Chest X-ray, PA view. Patient: 61 years old, sex F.
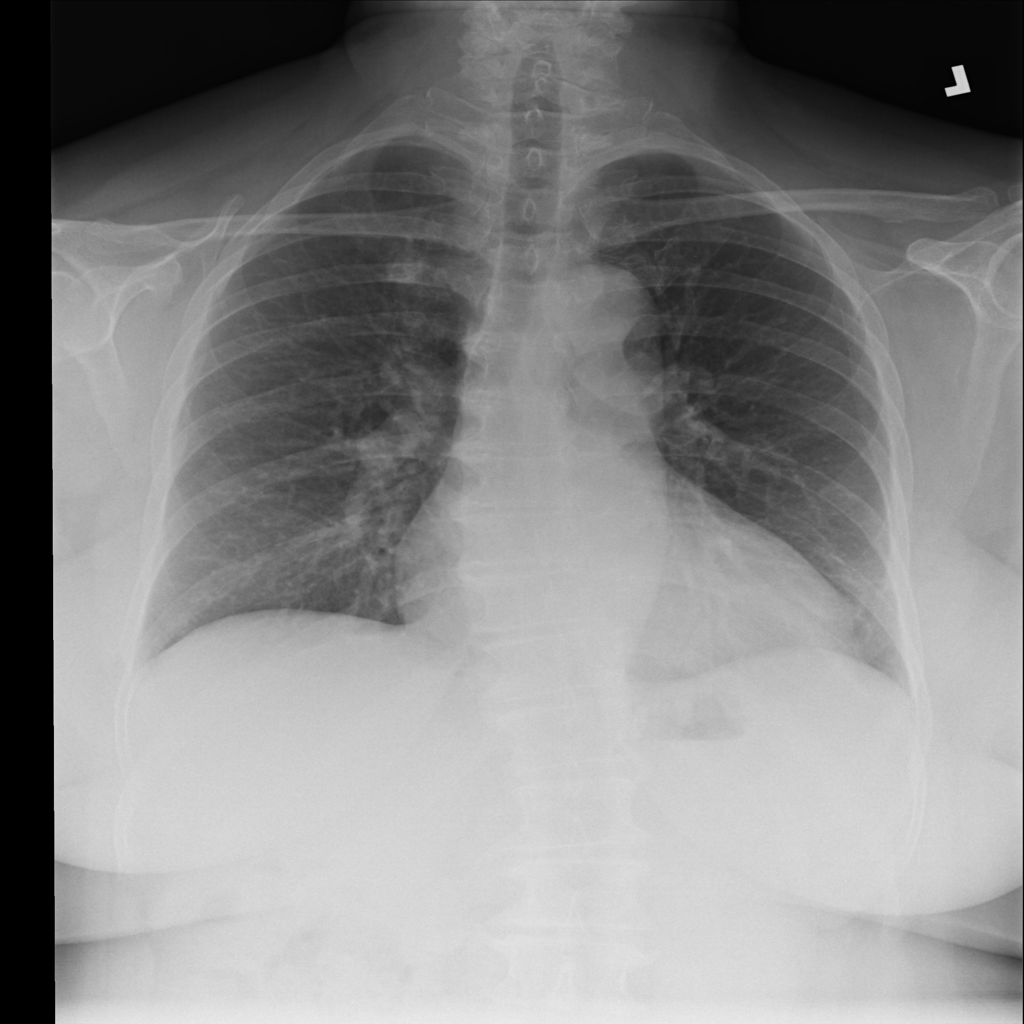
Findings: No Finding